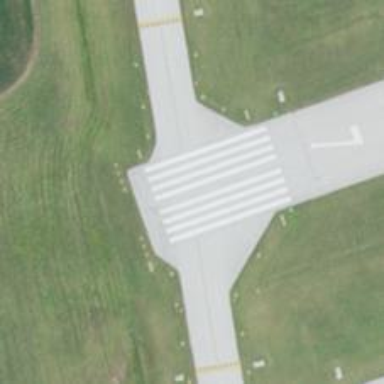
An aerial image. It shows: Image of taxiway at airport.